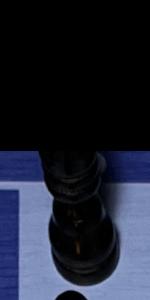
Label: Bishop_Black